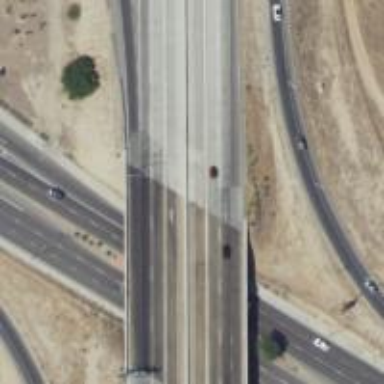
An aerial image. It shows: Motorway bridge.